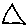
Label: triangle